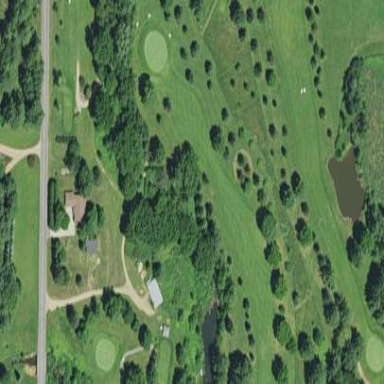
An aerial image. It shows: Scenic golf fairway.